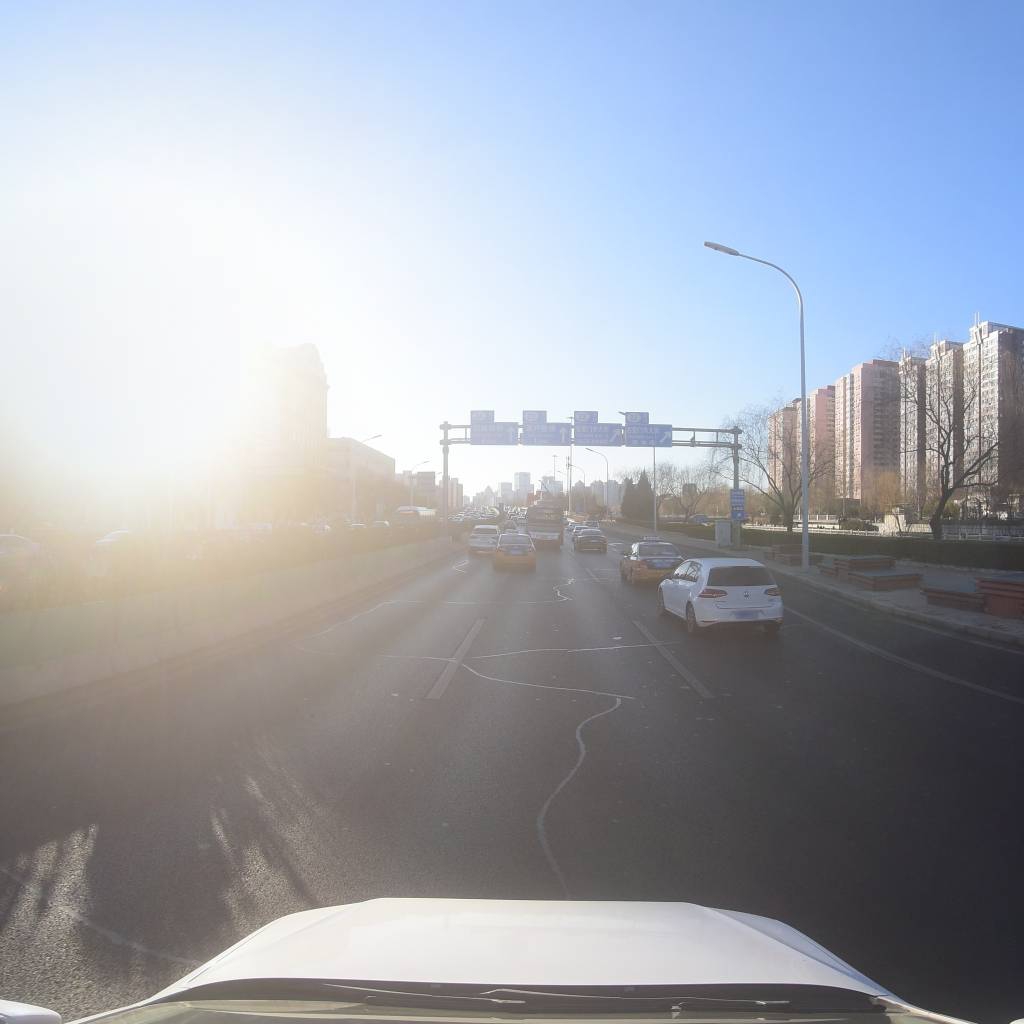
Region: Fengtai
Road damage annotations: longitudinal patch, transverse patch, longitudinal patch, transverse patch, transverse patch, transverse patch, longitudinal patch, longitudinal patch